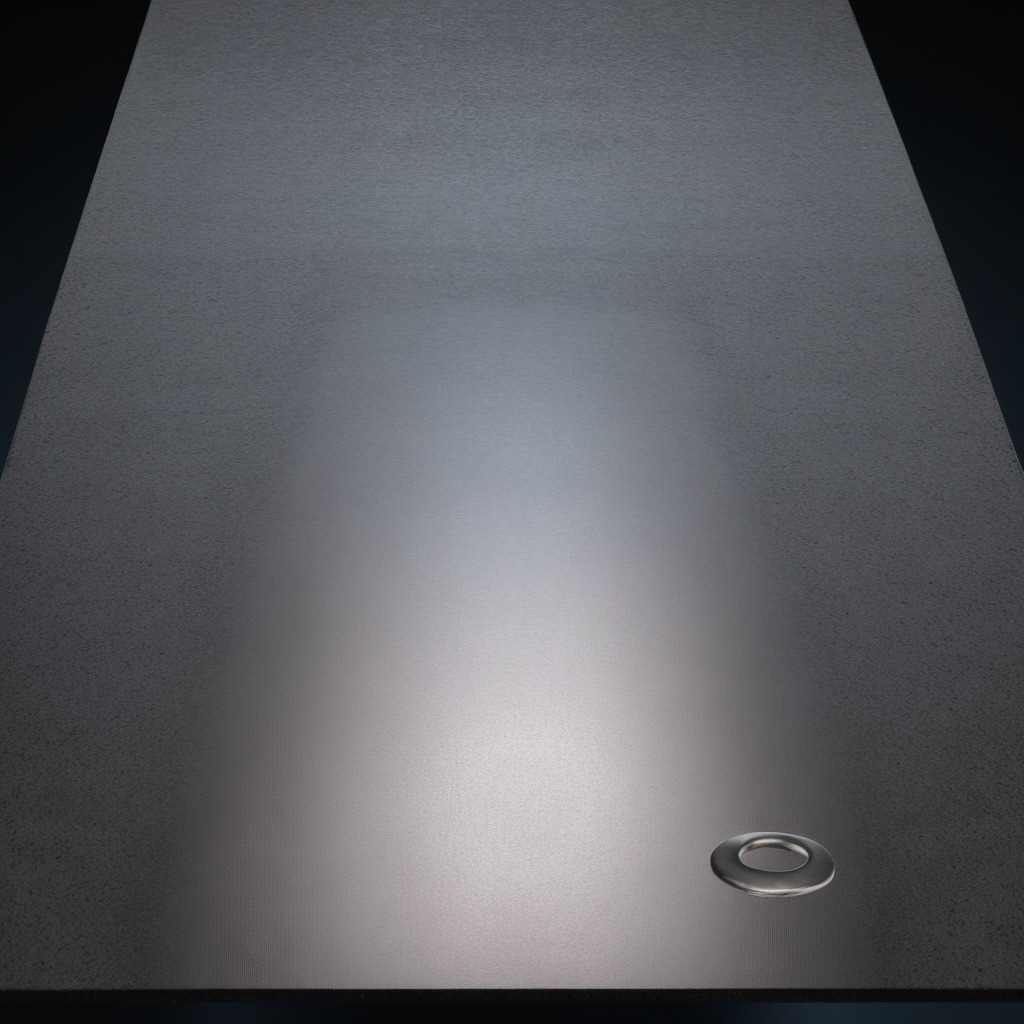
A flat metal washer is lying on a clean granite table inside a workshop at night dim ambient light soft shadows worn but